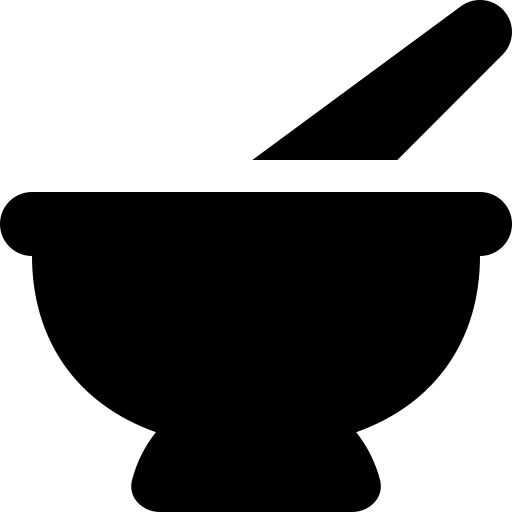
Tags: icon, FontAwesome, fa-icon, solid, mortar, pestle